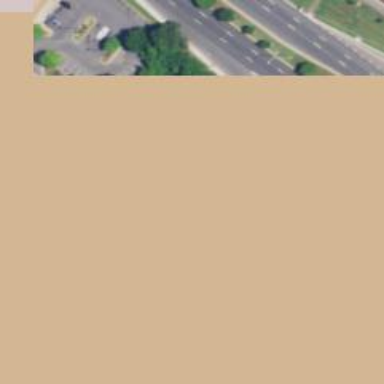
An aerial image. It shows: Trunk link highway.